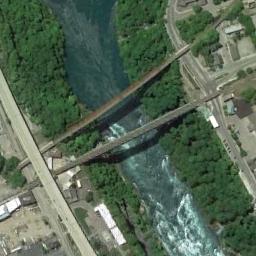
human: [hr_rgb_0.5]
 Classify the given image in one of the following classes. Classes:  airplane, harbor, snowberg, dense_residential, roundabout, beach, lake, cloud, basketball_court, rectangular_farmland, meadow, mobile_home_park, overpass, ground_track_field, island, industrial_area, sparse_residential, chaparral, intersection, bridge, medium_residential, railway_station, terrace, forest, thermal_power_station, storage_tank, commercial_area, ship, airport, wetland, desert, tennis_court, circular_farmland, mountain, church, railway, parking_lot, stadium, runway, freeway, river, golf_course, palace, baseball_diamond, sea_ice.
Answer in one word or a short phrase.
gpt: bridge